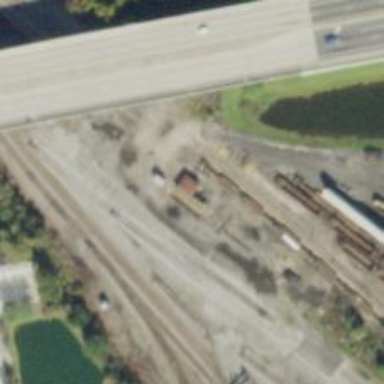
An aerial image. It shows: Site related to the railway.